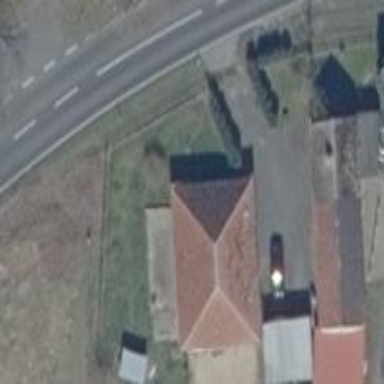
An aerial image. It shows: Simple house.